Interaction volume radius: 10 \u00c5
Interaction volume height: 15 \u00c5
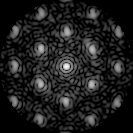
Disorder parameter: 0.3236